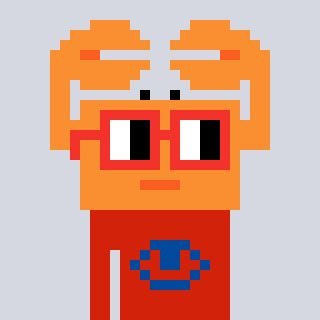
a pixel art character with square red glasses, a crab-shaped head and a red-colored body on a cool background